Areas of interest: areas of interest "Park Square"
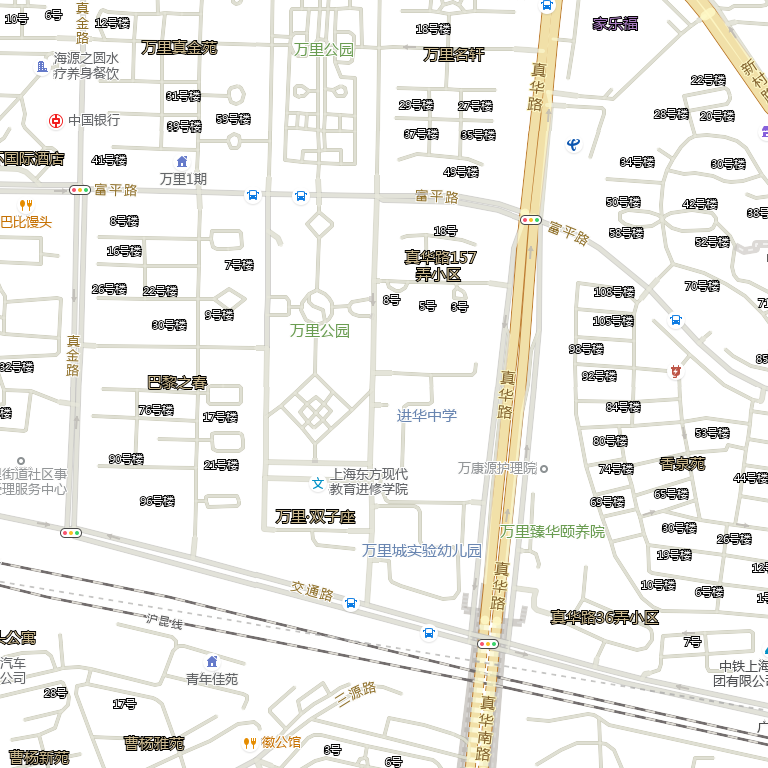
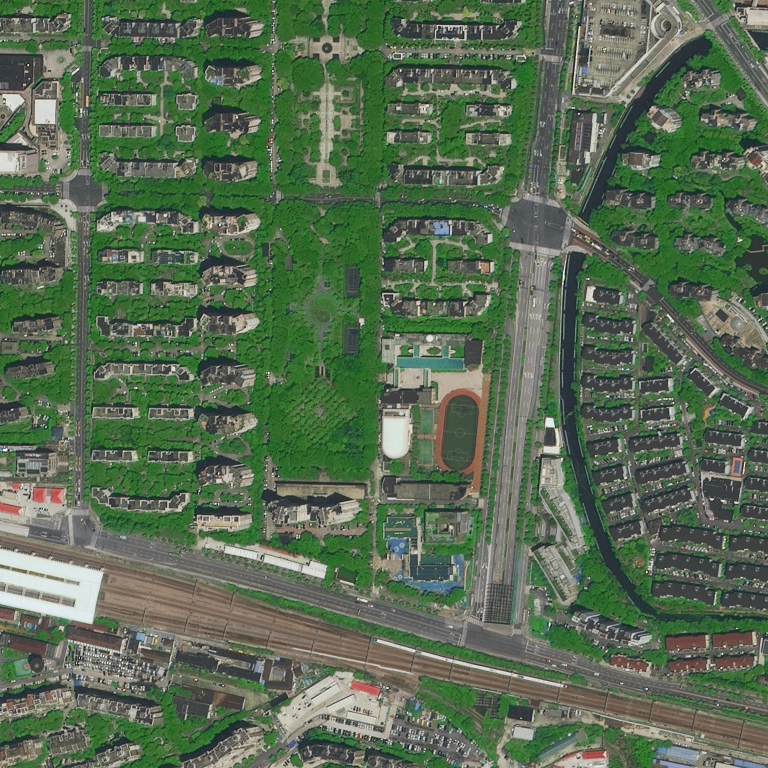